The plot is a time-scale (wavelet) decomposition of a bearing vibration signal. Classify the bearing condition as one of: normal, inner_race, outer_race, ball.
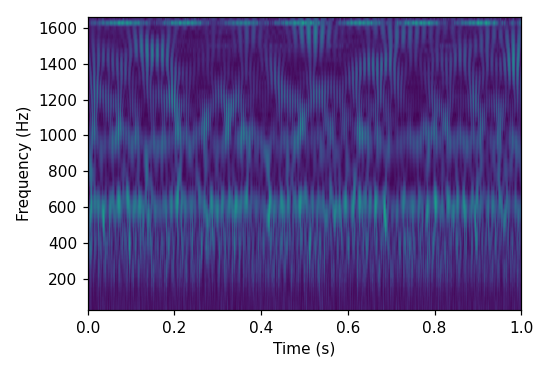
Answer: outer_race